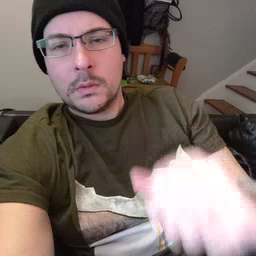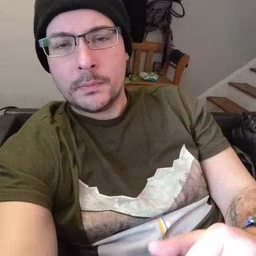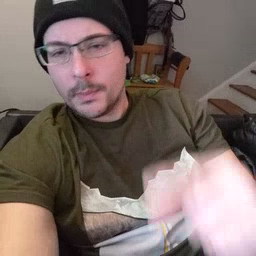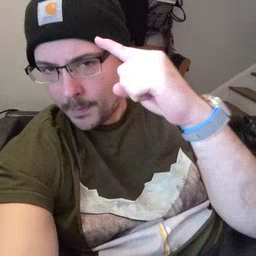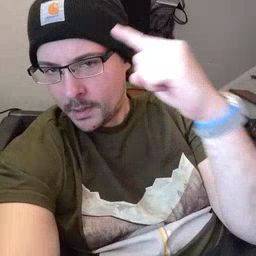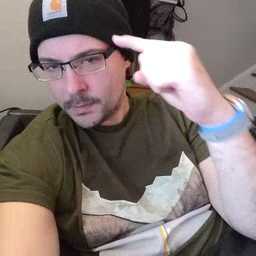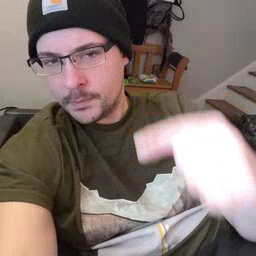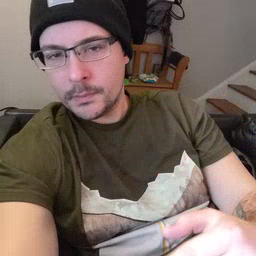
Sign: penny